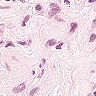
Metastatic tissue present: no